Question: Just need a formula that I can use on a different sheet to look up the value in A1 (John) & return the value in C2 (33). Thank yall.

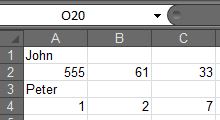
Answer: Here is your formula:
- 'A6'- 'A1:A4'- 'A1:C4' is the range where we look for the value (33 or 7)=INDEX(A1:C4,MATCH(A6,A1:A4,0)+1,3)